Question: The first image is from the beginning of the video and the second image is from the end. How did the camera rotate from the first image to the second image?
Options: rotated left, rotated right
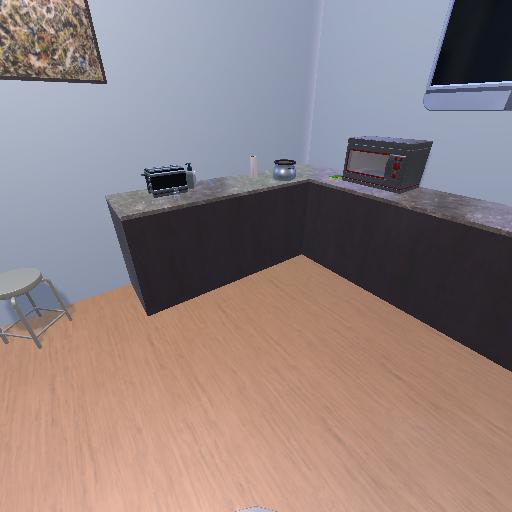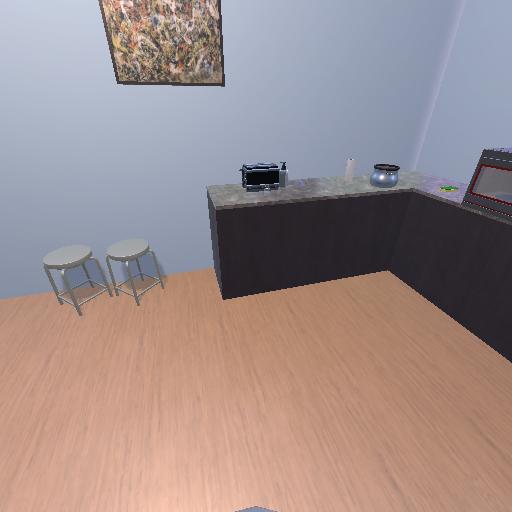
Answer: rotated left